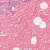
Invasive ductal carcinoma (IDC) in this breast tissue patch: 1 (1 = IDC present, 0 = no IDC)